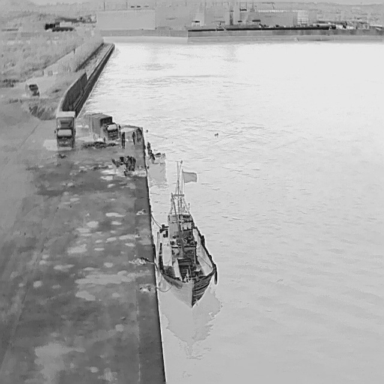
There are two bulk_carriers in the infrared image.